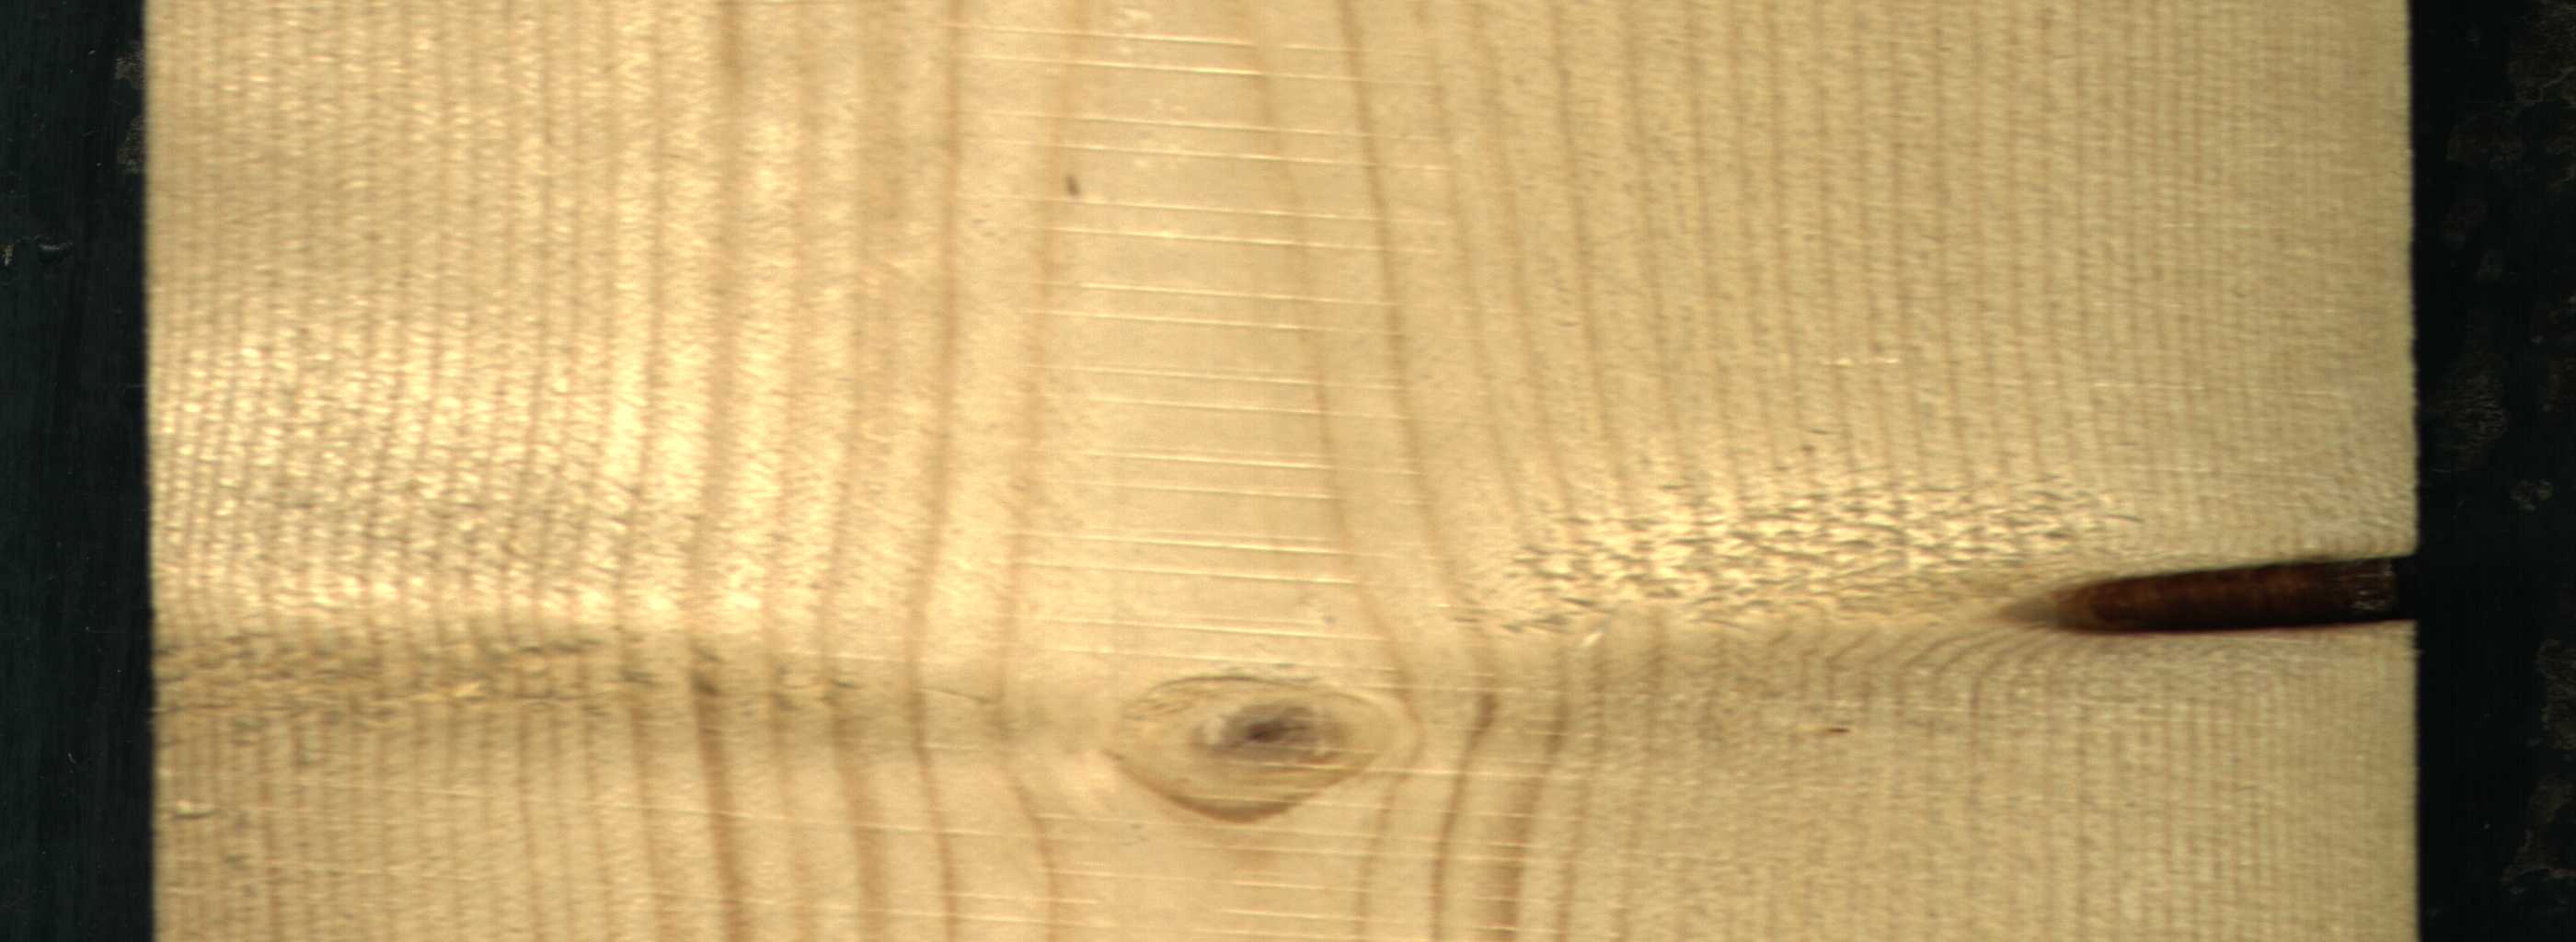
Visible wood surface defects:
Knot_missing
Live_Knot